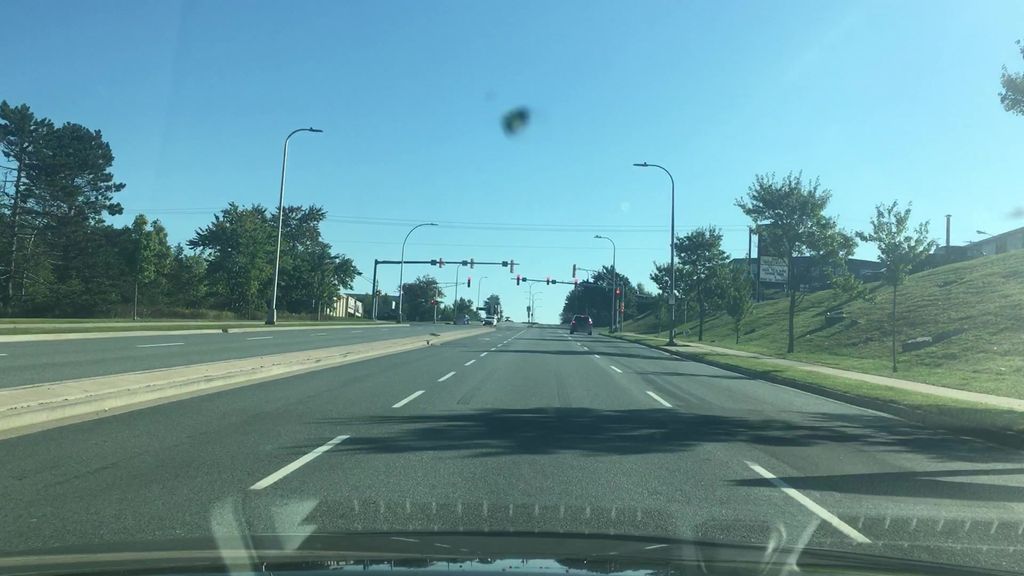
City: halifax